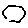
Label: hexagon